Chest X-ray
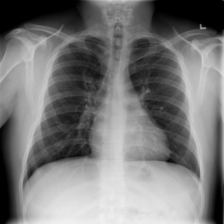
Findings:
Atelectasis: negative
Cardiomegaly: negative
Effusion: negative
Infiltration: negative
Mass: negative
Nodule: negative
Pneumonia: negative
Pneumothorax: negative
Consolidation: negative
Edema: negative
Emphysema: negative
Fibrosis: negative
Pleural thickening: negative
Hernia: negative